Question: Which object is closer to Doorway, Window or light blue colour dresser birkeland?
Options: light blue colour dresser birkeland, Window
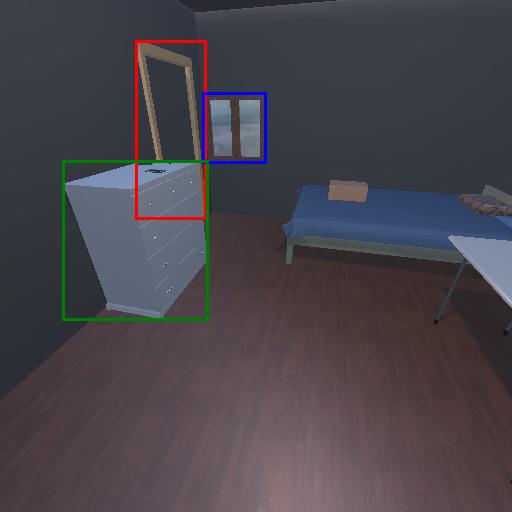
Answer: light blue colour dresser birkeland